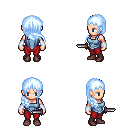
a pixel art fantasy rpg character, female body template, human, light skin, blue vest, red pants, white cyan right-swept hairstyle, white cloth bracers, maroon shoes, dagger, four views (front, back, left, right), 2x2 character sprite sheet, small pixel art, hard edges, no anti-aliasing